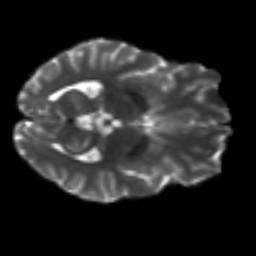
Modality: T2w
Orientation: axial
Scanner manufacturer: siemens
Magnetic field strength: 3 T
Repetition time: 9.6 s
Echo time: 0.077 s